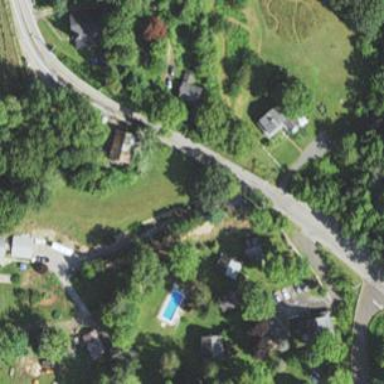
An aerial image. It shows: Residential driveway designated as service road.